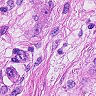
Metastatic tissue present: yes